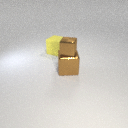
large brown metal cube to the right of large yellow rubber cube